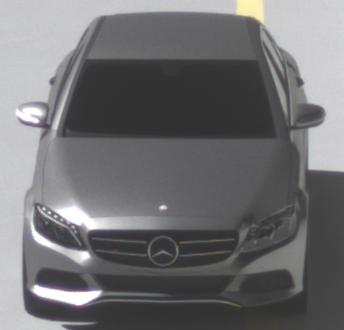
Make: Mercedes-Benz
Model: C 160
Detailed model: C-Class (205) Limousine
Model produced from: 2015/04
Model produced until: 2018/04
Doors: 4
Color: gray
Road condition: wet road
Daytime: midday
Contrast: high contrast